高一 · 代数
已知方程 $2^{x}-1 \mid=a$ 有两个不等实根, 则实数 $a$ 的取值范围是 $(\quad)$
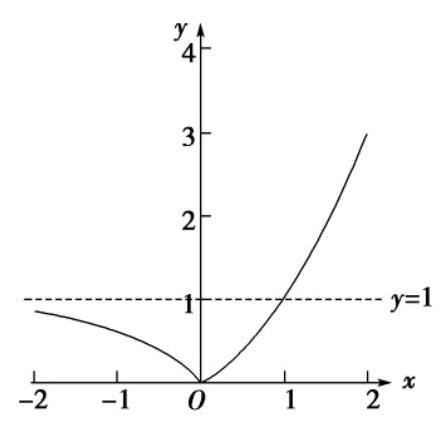
A. $(-\infty, 0)$
B. $(1,2)$
C. $(0,+\infty)$
D. $(0,1)$
答案: D
解析: 若关于 $x$ 的方程 $\left|2^{x}-1\right|=a$ 有两个不等实数根, 则 $y=\left|2^{x}-1\right|$ 的图象与 $y=a$ 有两个不同的交点. 函数 $y=\left|2^{x}-1\right|$ 的图象如图所示

选 D.

由图可得, 当 $a \in(0,1)$ 时, 函数 $y=\left|2^{x}-1\right|$ 的图象与 $y=a$ 有两个交点, 故实数 $a$ 的取值范围是 $(0,1)$, 故